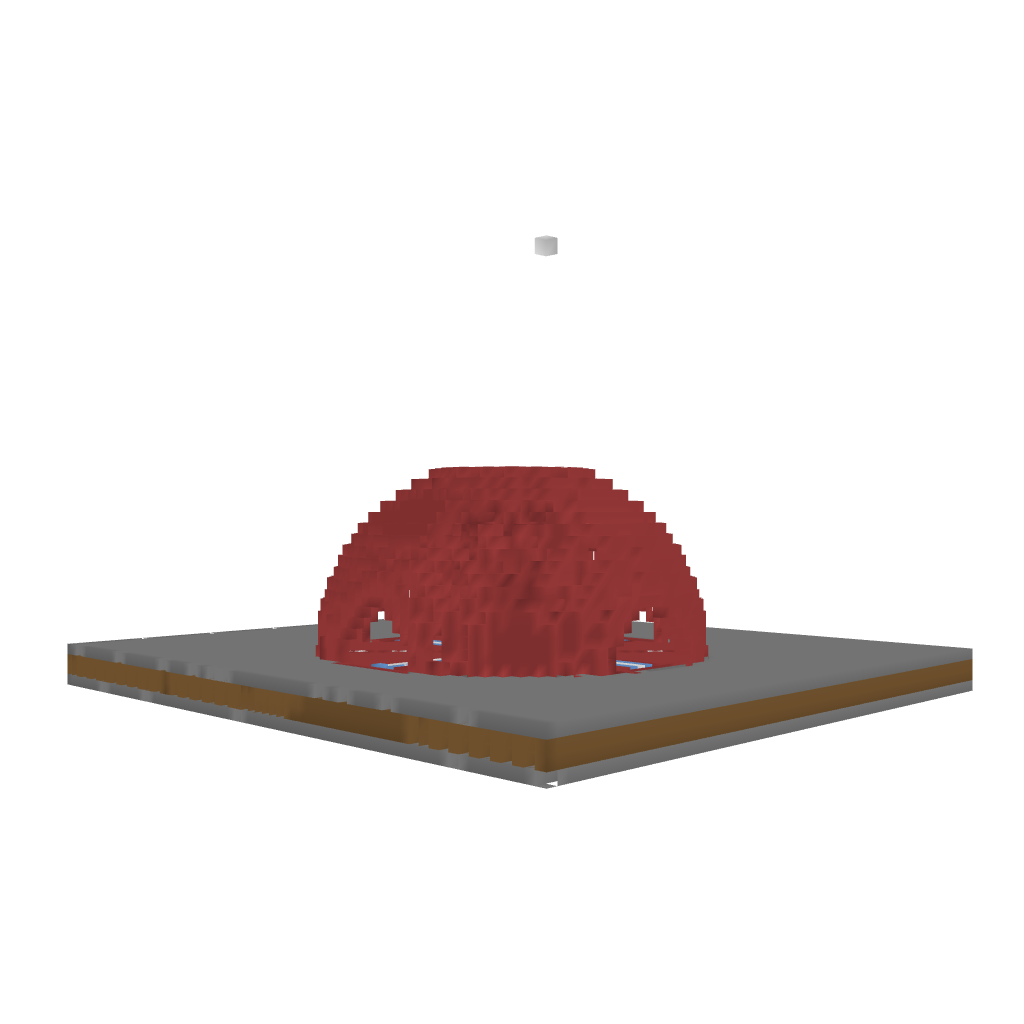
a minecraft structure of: A 4 Portal HUb bad low quality